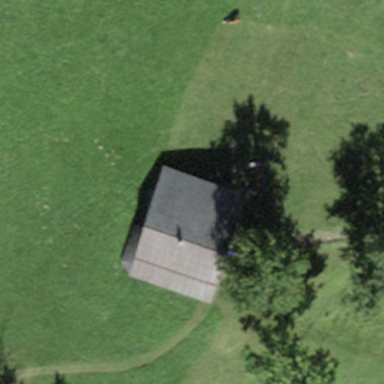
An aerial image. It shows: Farm building.